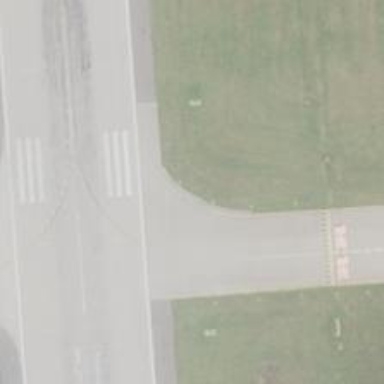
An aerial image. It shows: View of taxiway at the airport.